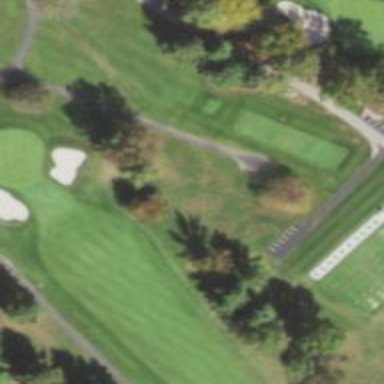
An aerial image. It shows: Path for both roads and golfers.